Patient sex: M
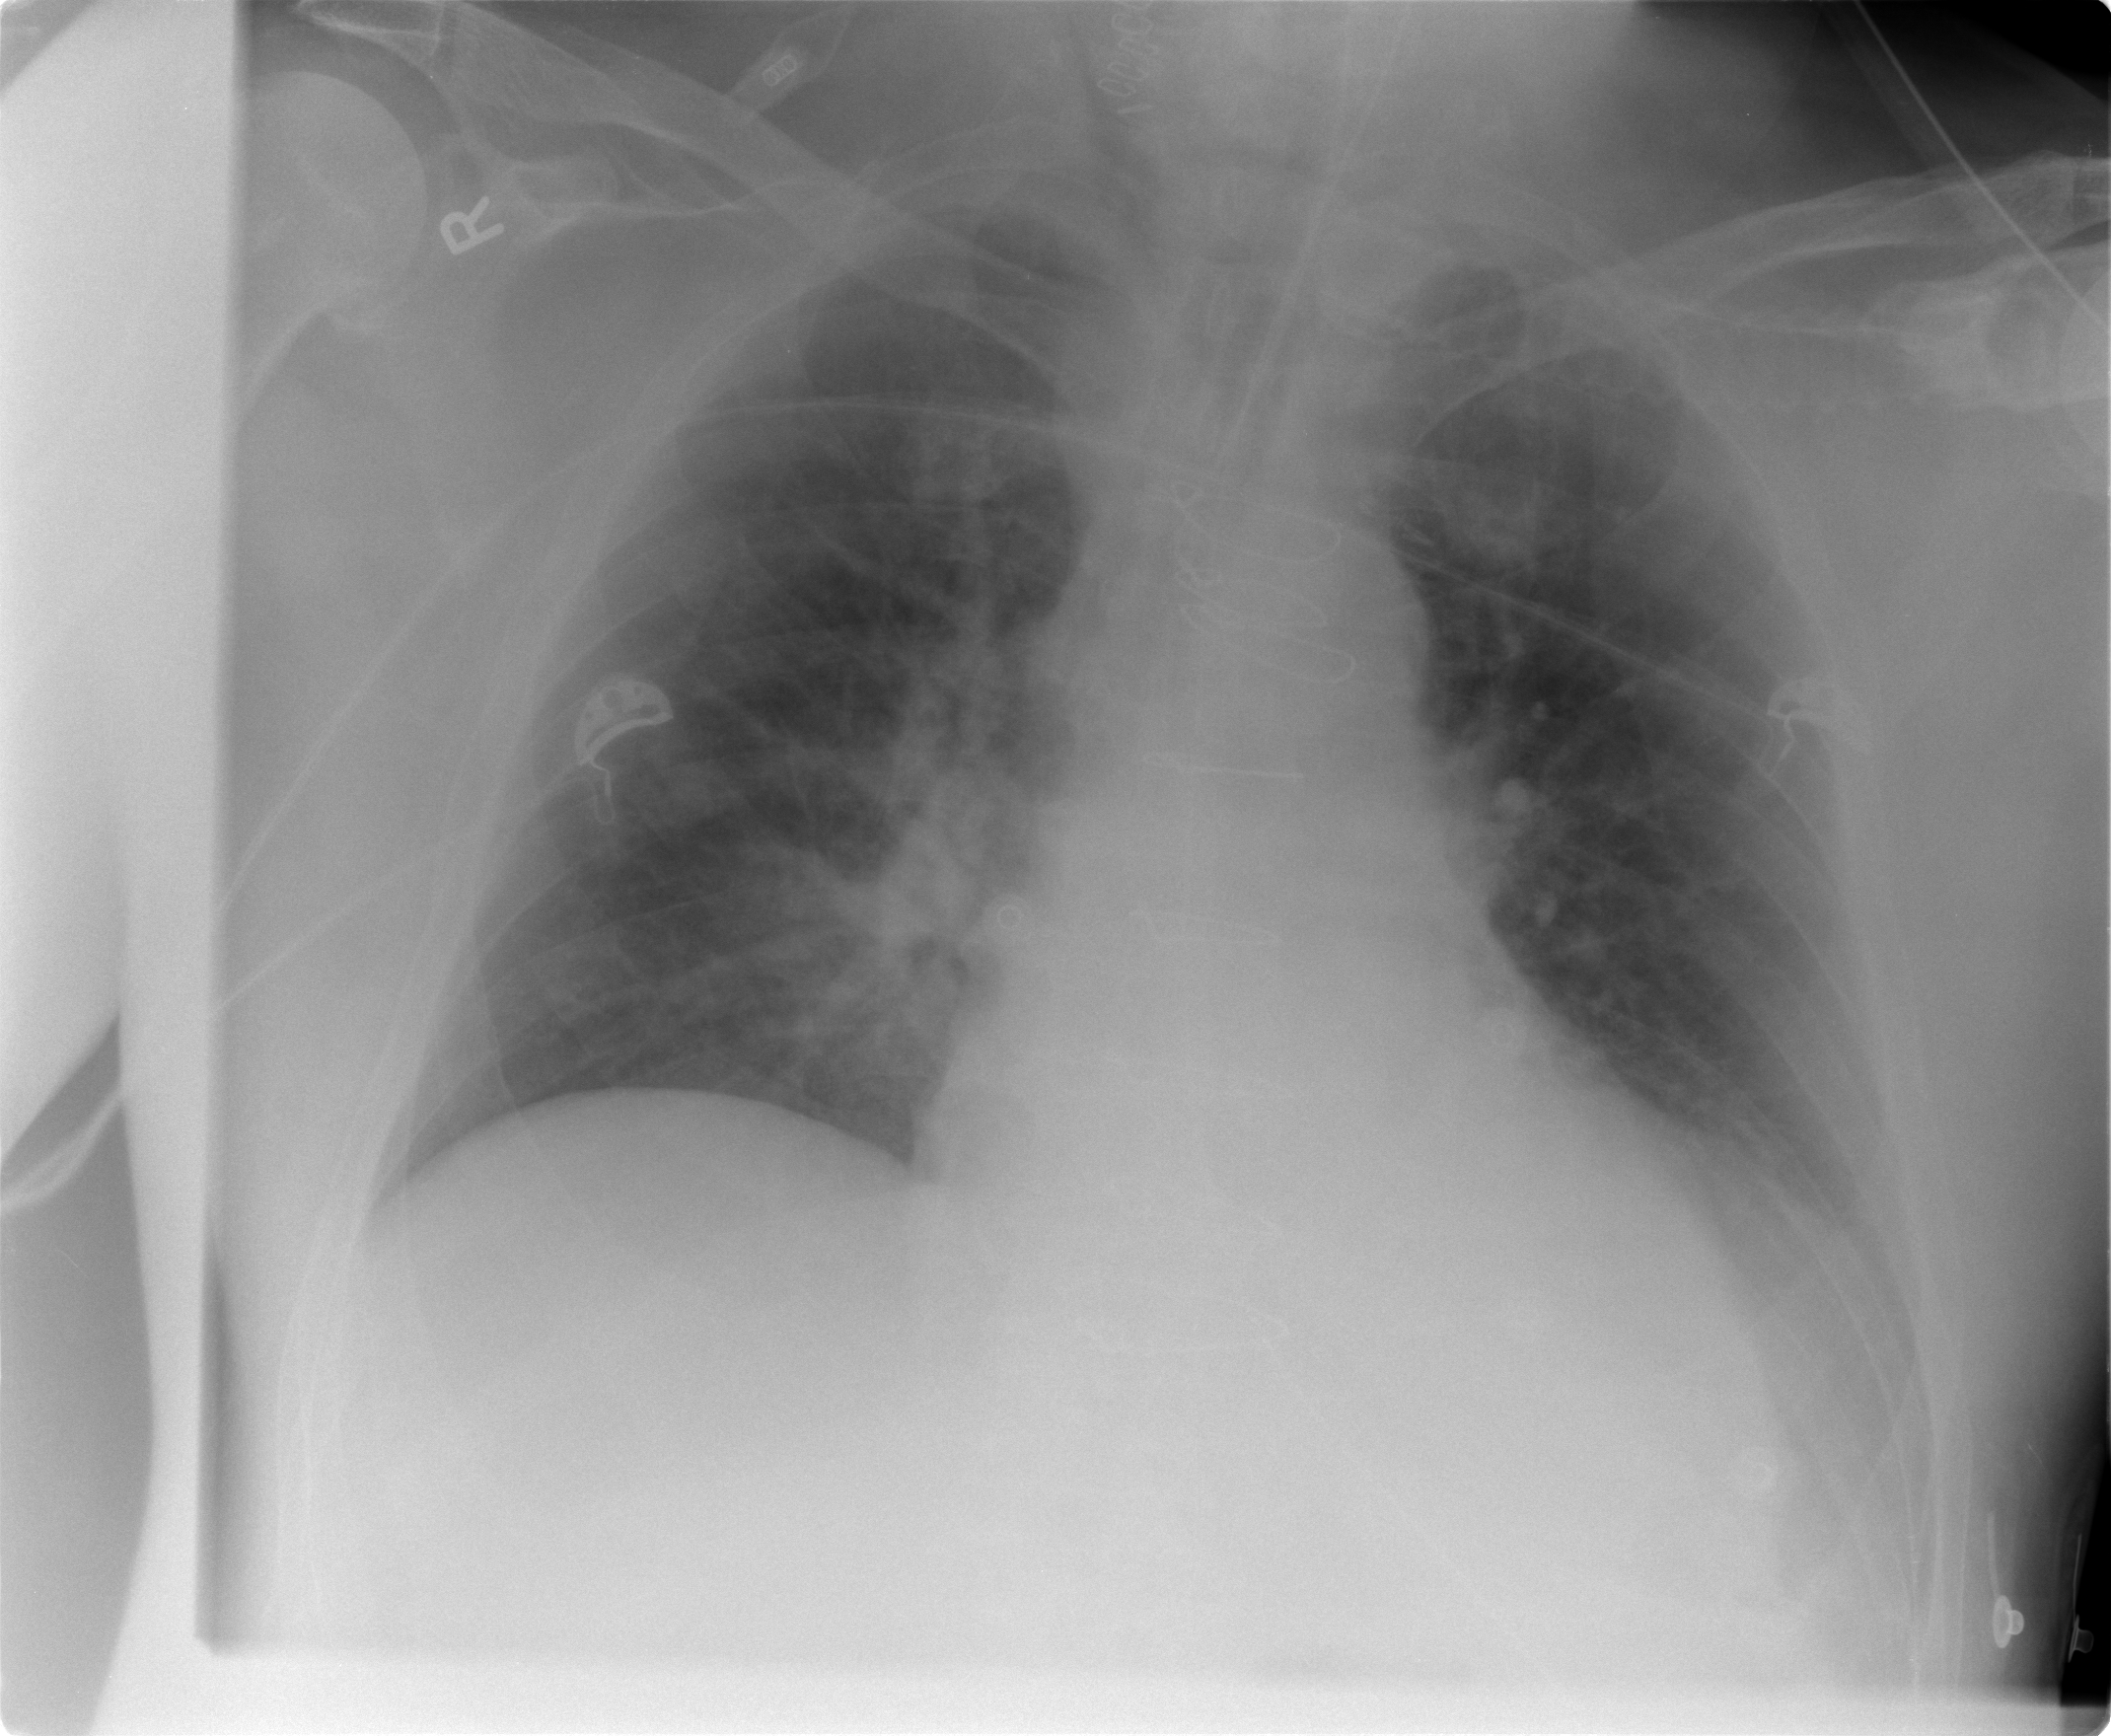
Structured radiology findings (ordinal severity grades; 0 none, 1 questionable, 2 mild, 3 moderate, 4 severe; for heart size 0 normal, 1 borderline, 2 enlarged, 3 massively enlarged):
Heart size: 2
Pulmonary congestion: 2
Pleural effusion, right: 0
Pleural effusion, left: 2
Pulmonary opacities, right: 0
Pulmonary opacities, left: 0
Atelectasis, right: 0
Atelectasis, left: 0